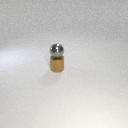
small gray metal sphere above small brown metal cylinder